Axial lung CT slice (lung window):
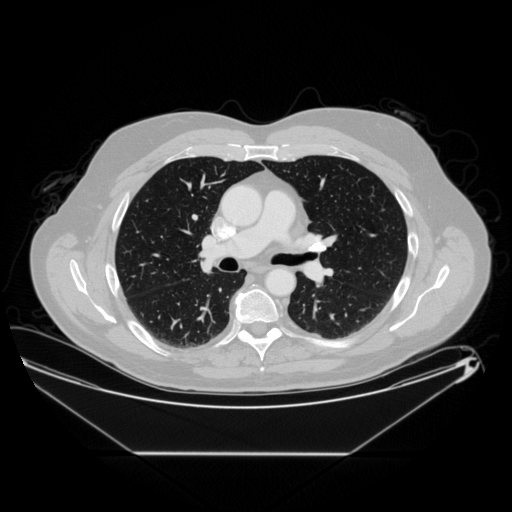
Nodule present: no